Question: Going through the 'JMS' Oracle <URL>, I faced the following schema:

There was also metnioned that the JMS application basically composed of the parts:
- - - -
I'd like to understand that communication schema by a concrete example. Assume that we have two web applications running on 'Tomcat' and 'ApacheMQ' as a message broker. Which is what in that example?
It's clear that the web-aplications are 'JMS-client's, 'ApacheMQ' seems to be a 'JMS-provider'. Messages sending between the clients through the JMS-provider for interacting with each other are 'Messages'.
But what the administrative tools are then?
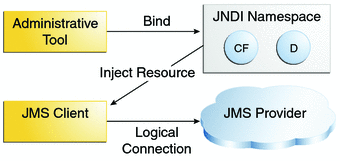
Answer: Administered objects are also park of web application. You use them to obtain connection (from ConnectionFactory) to JMS provider. You sent message to JMS provider and it routes it to right destination (Destination - topic or queue).